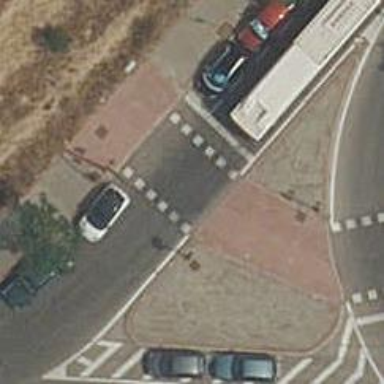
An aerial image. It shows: Pedestrian crossing with zebra markings on the footway.